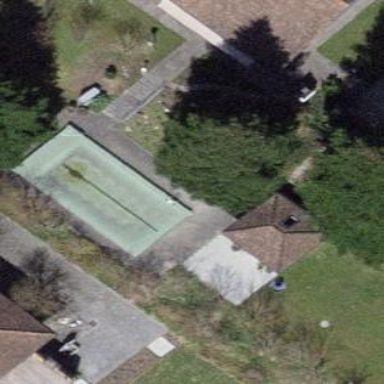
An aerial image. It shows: Swimming pool located in leisure land.